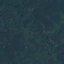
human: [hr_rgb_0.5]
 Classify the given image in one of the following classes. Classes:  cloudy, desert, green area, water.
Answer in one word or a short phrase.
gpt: green area